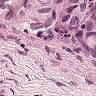
Metastatic tissue present: yes